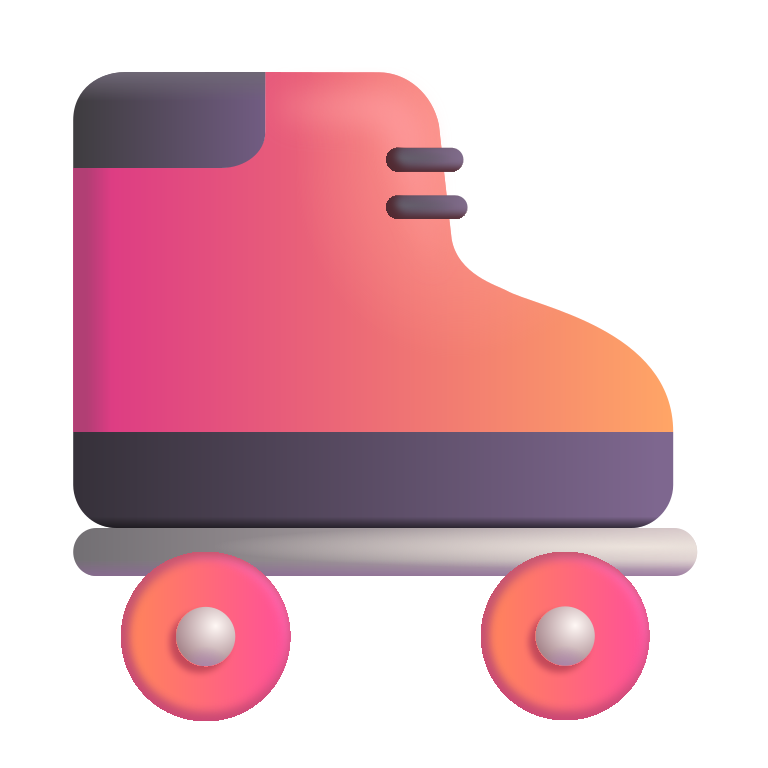
roller skate color